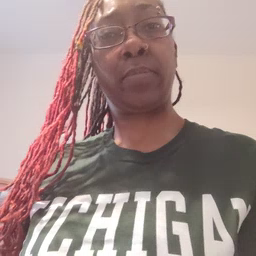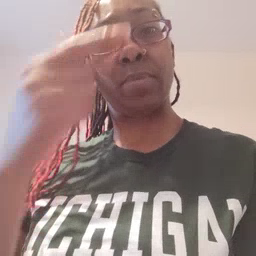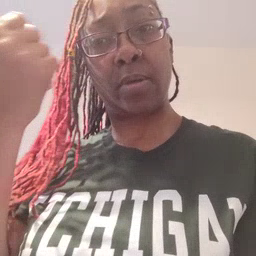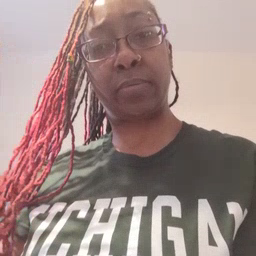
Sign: because